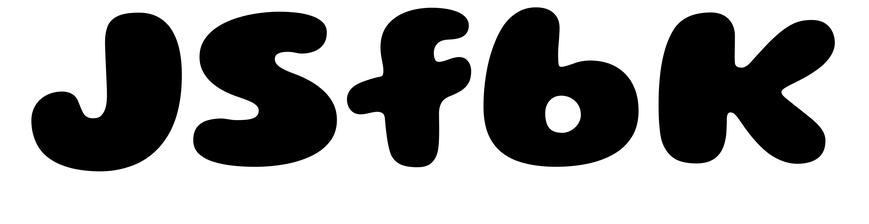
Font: Gluten_ExtraBold